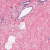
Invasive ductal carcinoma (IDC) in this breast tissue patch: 0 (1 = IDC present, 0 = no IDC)